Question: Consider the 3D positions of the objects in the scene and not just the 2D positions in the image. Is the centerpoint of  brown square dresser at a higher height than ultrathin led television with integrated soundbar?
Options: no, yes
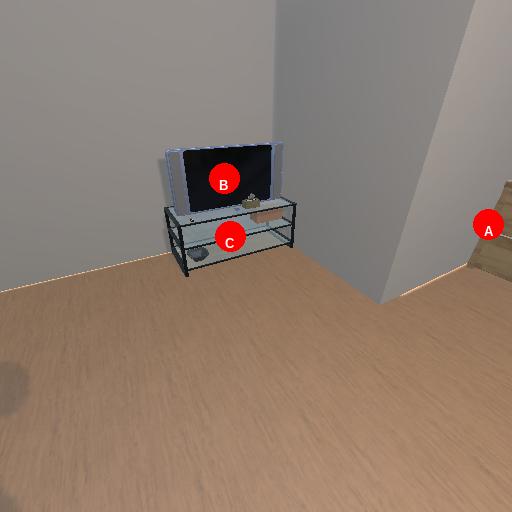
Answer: no